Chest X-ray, AP view. Patient: 67 years old, sex M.
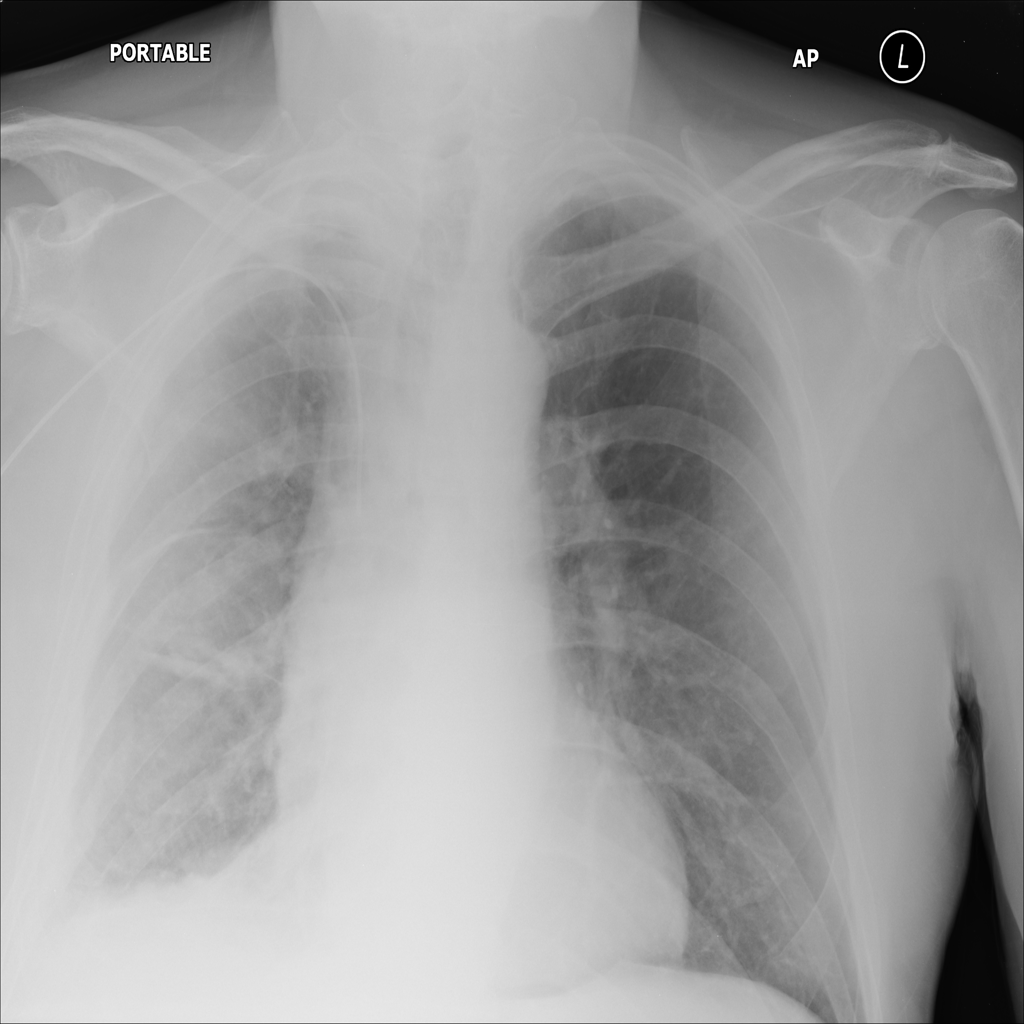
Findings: Effusion, Pleural_Thickening